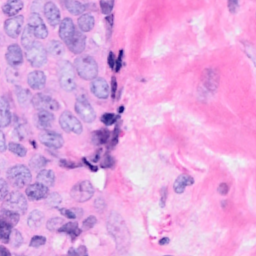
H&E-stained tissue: Breast